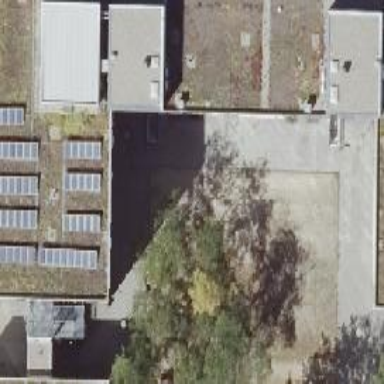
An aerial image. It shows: College building with flat grass roof.